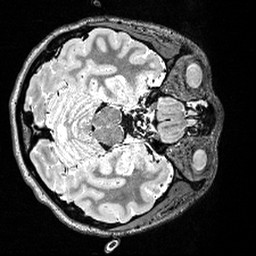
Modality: T2w
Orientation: axial
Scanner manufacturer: siemens
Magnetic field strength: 3 T
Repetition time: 3.2 s
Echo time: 0.566 s